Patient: sex F, age 41
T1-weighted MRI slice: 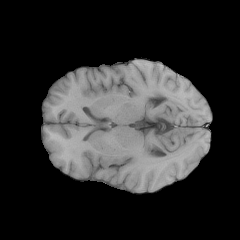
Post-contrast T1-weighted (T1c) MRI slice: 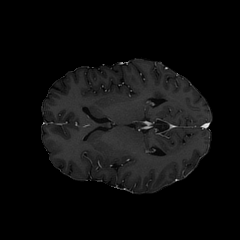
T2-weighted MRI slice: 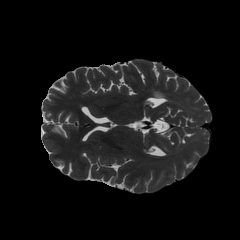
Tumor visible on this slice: no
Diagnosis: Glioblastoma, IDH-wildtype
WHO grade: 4